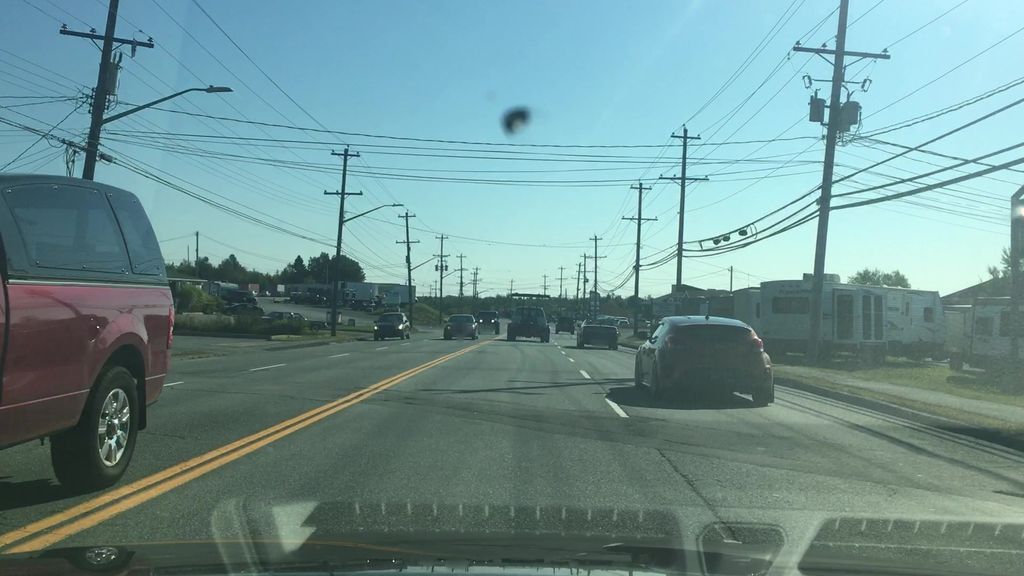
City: halifax